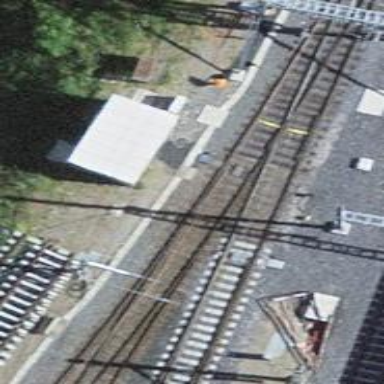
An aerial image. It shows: Railway switch.